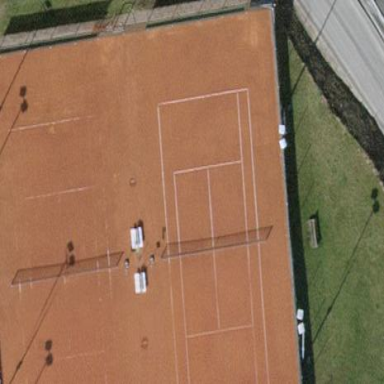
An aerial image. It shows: Clay tennis court on the leisure land pitch.